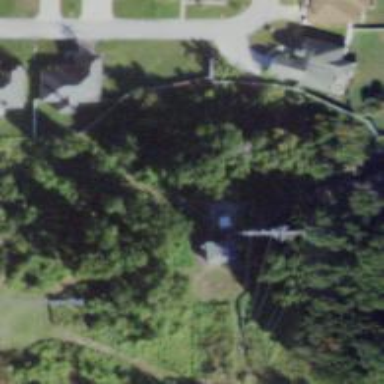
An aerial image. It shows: Mast tower used for communication.